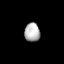
Tissue: lung
Cell type: Fibroblasts
Senescence score: 0.5809
Nuclear area (px): 282
Mean DAPI intensity: 180.096